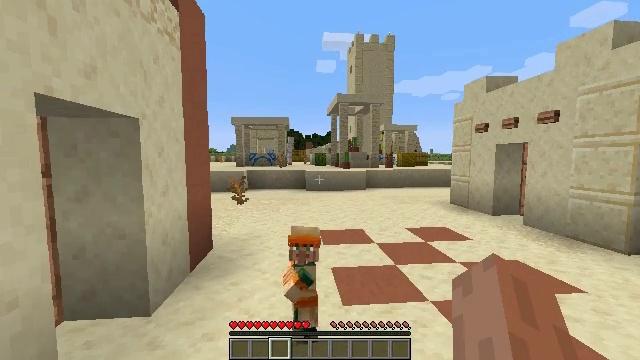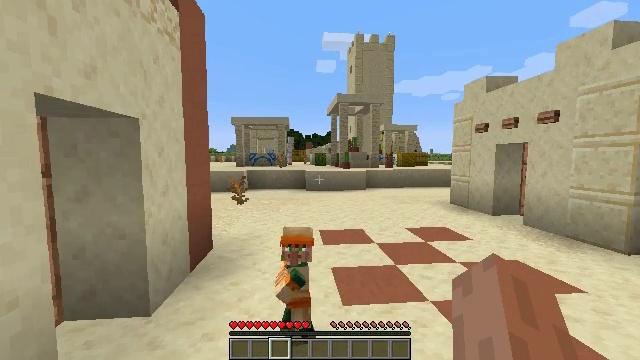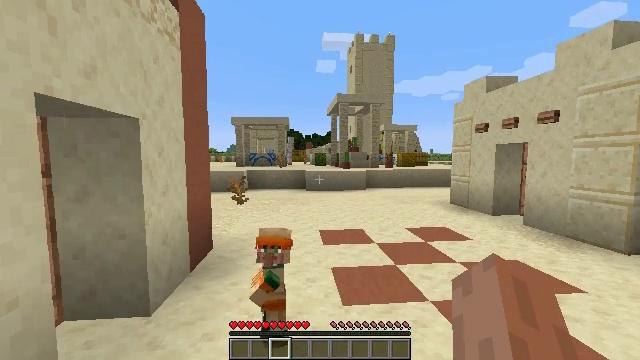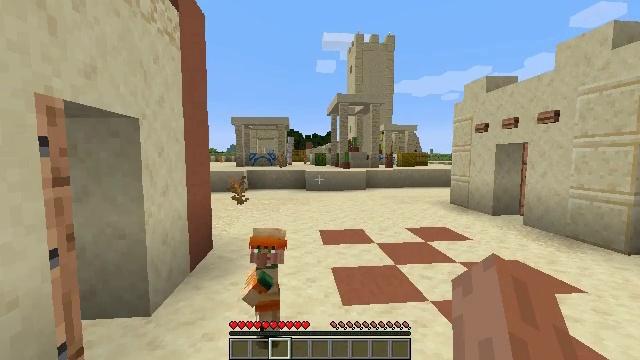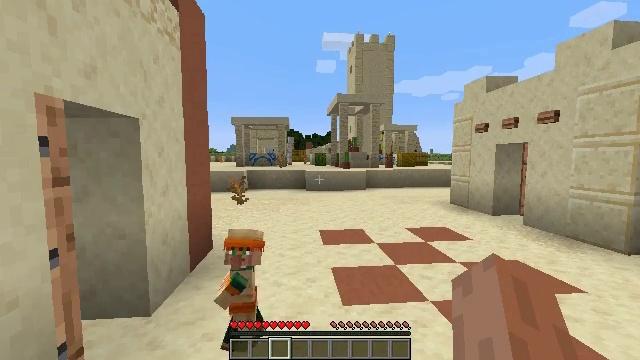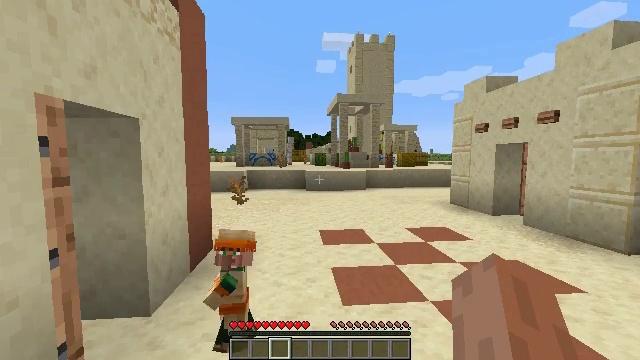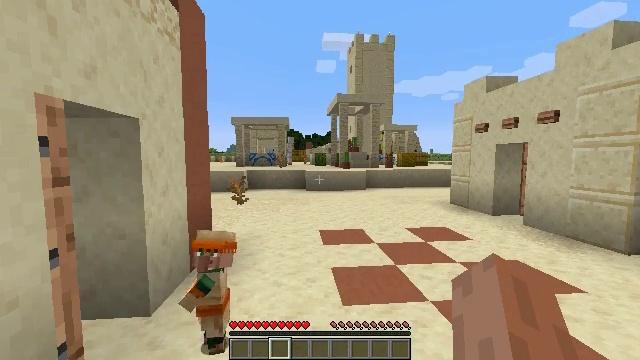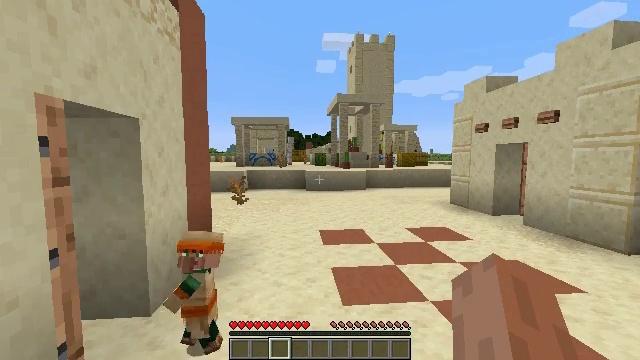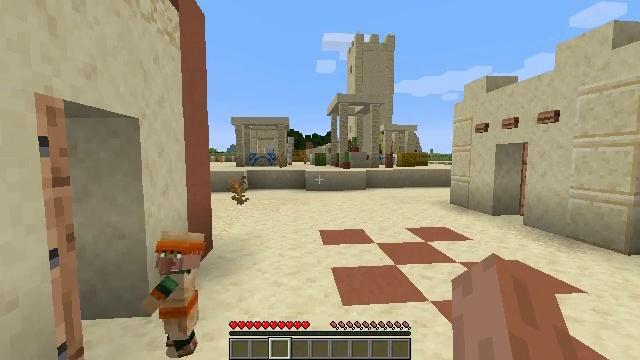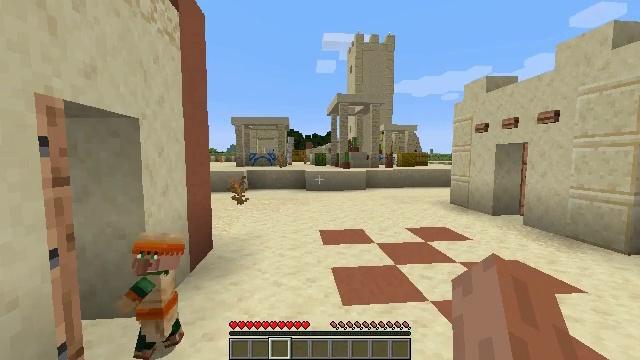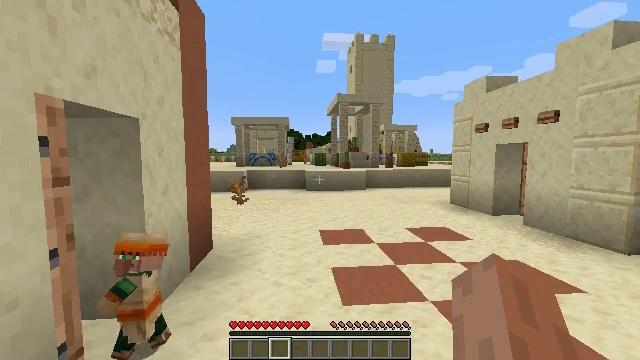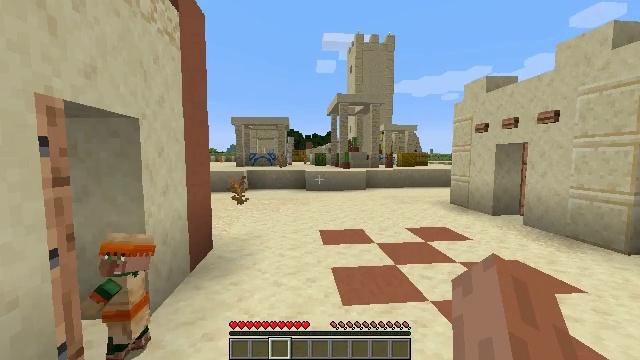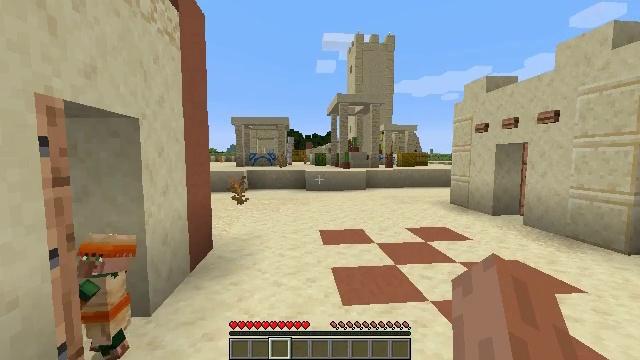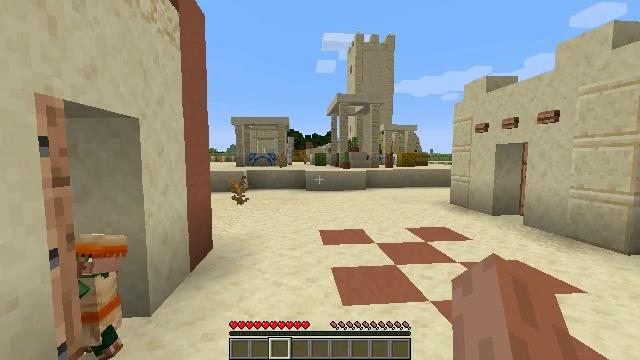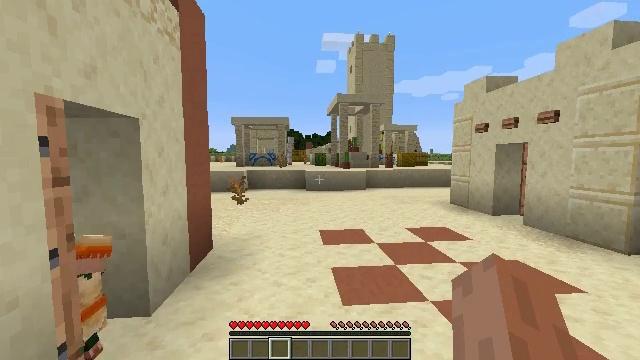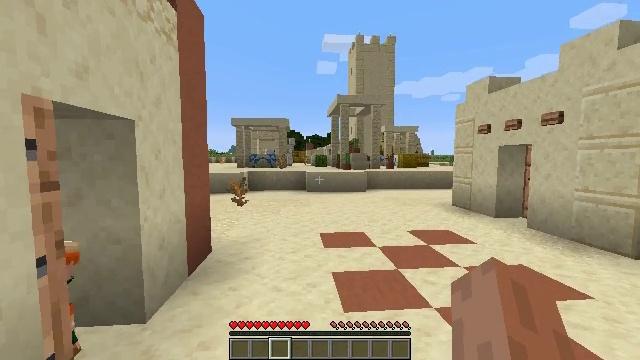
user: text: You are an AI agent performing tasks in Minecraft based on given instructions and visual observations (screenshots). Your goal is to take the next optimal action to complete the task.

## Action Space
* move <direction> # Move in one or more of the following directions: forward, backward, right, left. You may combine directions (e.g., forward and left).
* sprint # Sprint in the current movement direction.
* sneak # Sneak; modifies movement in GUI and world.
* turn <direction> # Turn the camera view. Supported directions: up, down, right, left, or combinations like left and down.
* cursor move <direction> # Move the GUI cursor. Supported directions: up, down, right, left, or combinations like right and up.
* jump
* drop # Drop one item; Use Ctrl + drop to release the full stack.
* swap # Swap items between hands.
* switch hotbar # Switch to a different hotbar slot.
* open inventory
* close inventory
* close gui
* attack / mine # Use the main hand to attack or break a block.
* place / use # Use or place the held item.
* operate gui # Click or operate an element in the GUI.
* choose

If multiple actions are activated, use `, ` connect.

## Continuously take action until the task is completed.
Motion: motion action
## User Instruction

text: Break the sea pickle cluster.
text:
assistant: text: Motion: attack / mine
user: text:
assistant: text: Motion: attack / mine
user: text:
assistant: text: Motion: attack / mine
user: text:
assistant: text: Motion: attack / mine
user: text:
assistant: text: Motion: attack / mine
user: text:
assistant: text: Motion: attack / mine
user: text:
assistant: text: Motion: attack / mine
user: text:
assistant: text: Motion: attack / mine
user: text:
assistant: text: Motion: attack / mine
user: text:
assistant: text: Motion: attack / mine
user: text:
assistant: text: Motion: attack / mine
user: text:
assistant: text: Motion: attack / mine
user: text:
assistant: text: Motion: attack / mine
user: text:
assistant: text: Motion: attack / mine
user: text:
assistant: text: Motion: move forward, attack / mine
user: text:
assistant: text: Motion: move forward, turn right, attack / mine
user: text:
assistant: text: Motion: move forward, turn right and up, attack / mine
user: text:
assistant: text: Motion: move forward, attack / mine
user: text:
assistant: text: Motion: move forward, attack / mine
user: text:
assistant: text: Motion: move forward, attack / mine
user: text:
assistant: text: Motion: move forward, attack / mine
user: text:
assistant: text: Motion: move forward, attack / mine
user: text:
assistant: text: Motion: move forward, attack / mine
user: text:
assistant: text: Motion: move forward, attack / mine
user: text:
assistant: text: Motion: move forward, attack / mine
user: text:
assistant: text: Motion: move forward, attack / mine
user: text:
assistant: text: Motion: move forward, attack / mine
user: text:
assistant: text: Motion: move forward, attack / mine
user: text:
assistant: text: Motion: move forward, attack / mine
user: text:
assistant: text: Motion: move forward, attack / mine